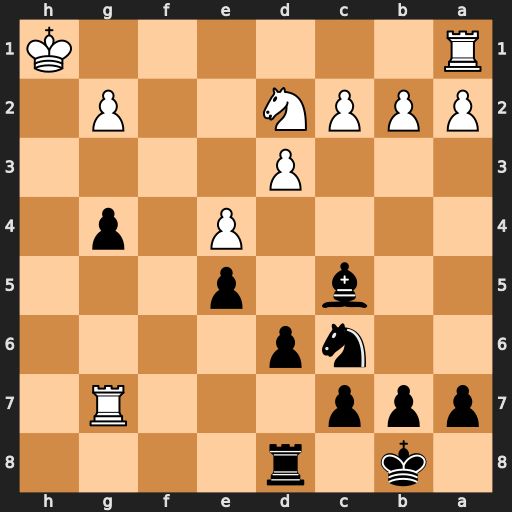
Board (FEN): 1k1r4/ppp3R1/2np4/2b1p3/4P1p1/3P4/PPPN2P1/R6K
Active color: b
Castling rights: -
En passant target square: -
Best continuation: Rh8+ Rh7 Rxh7#